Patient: sex M, age 70
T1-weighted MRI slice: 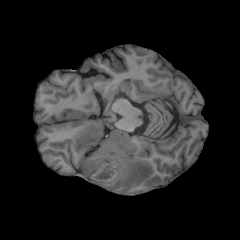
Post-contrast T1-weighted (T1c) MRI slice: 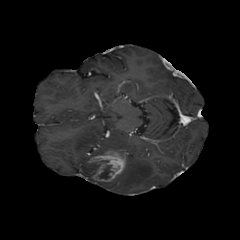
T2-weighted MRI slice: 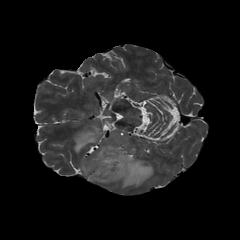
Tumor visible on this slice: yes
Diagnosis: Glioblastoma, IDH-wildtype
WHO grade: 4